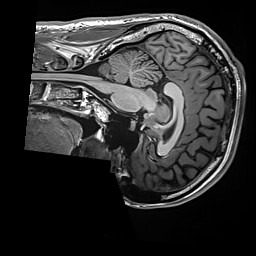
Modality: T1w
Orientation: sagittal
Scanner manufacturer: siemens
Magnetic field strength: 3 T
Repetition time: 2.5 s
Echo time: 0.00299 s